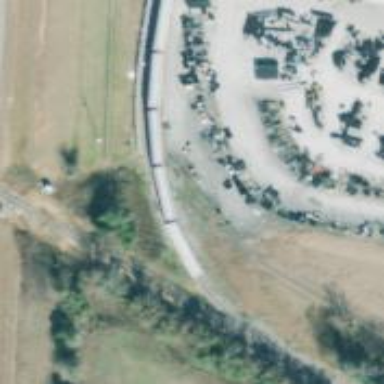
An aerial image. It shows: Railway spur service.